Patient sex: F
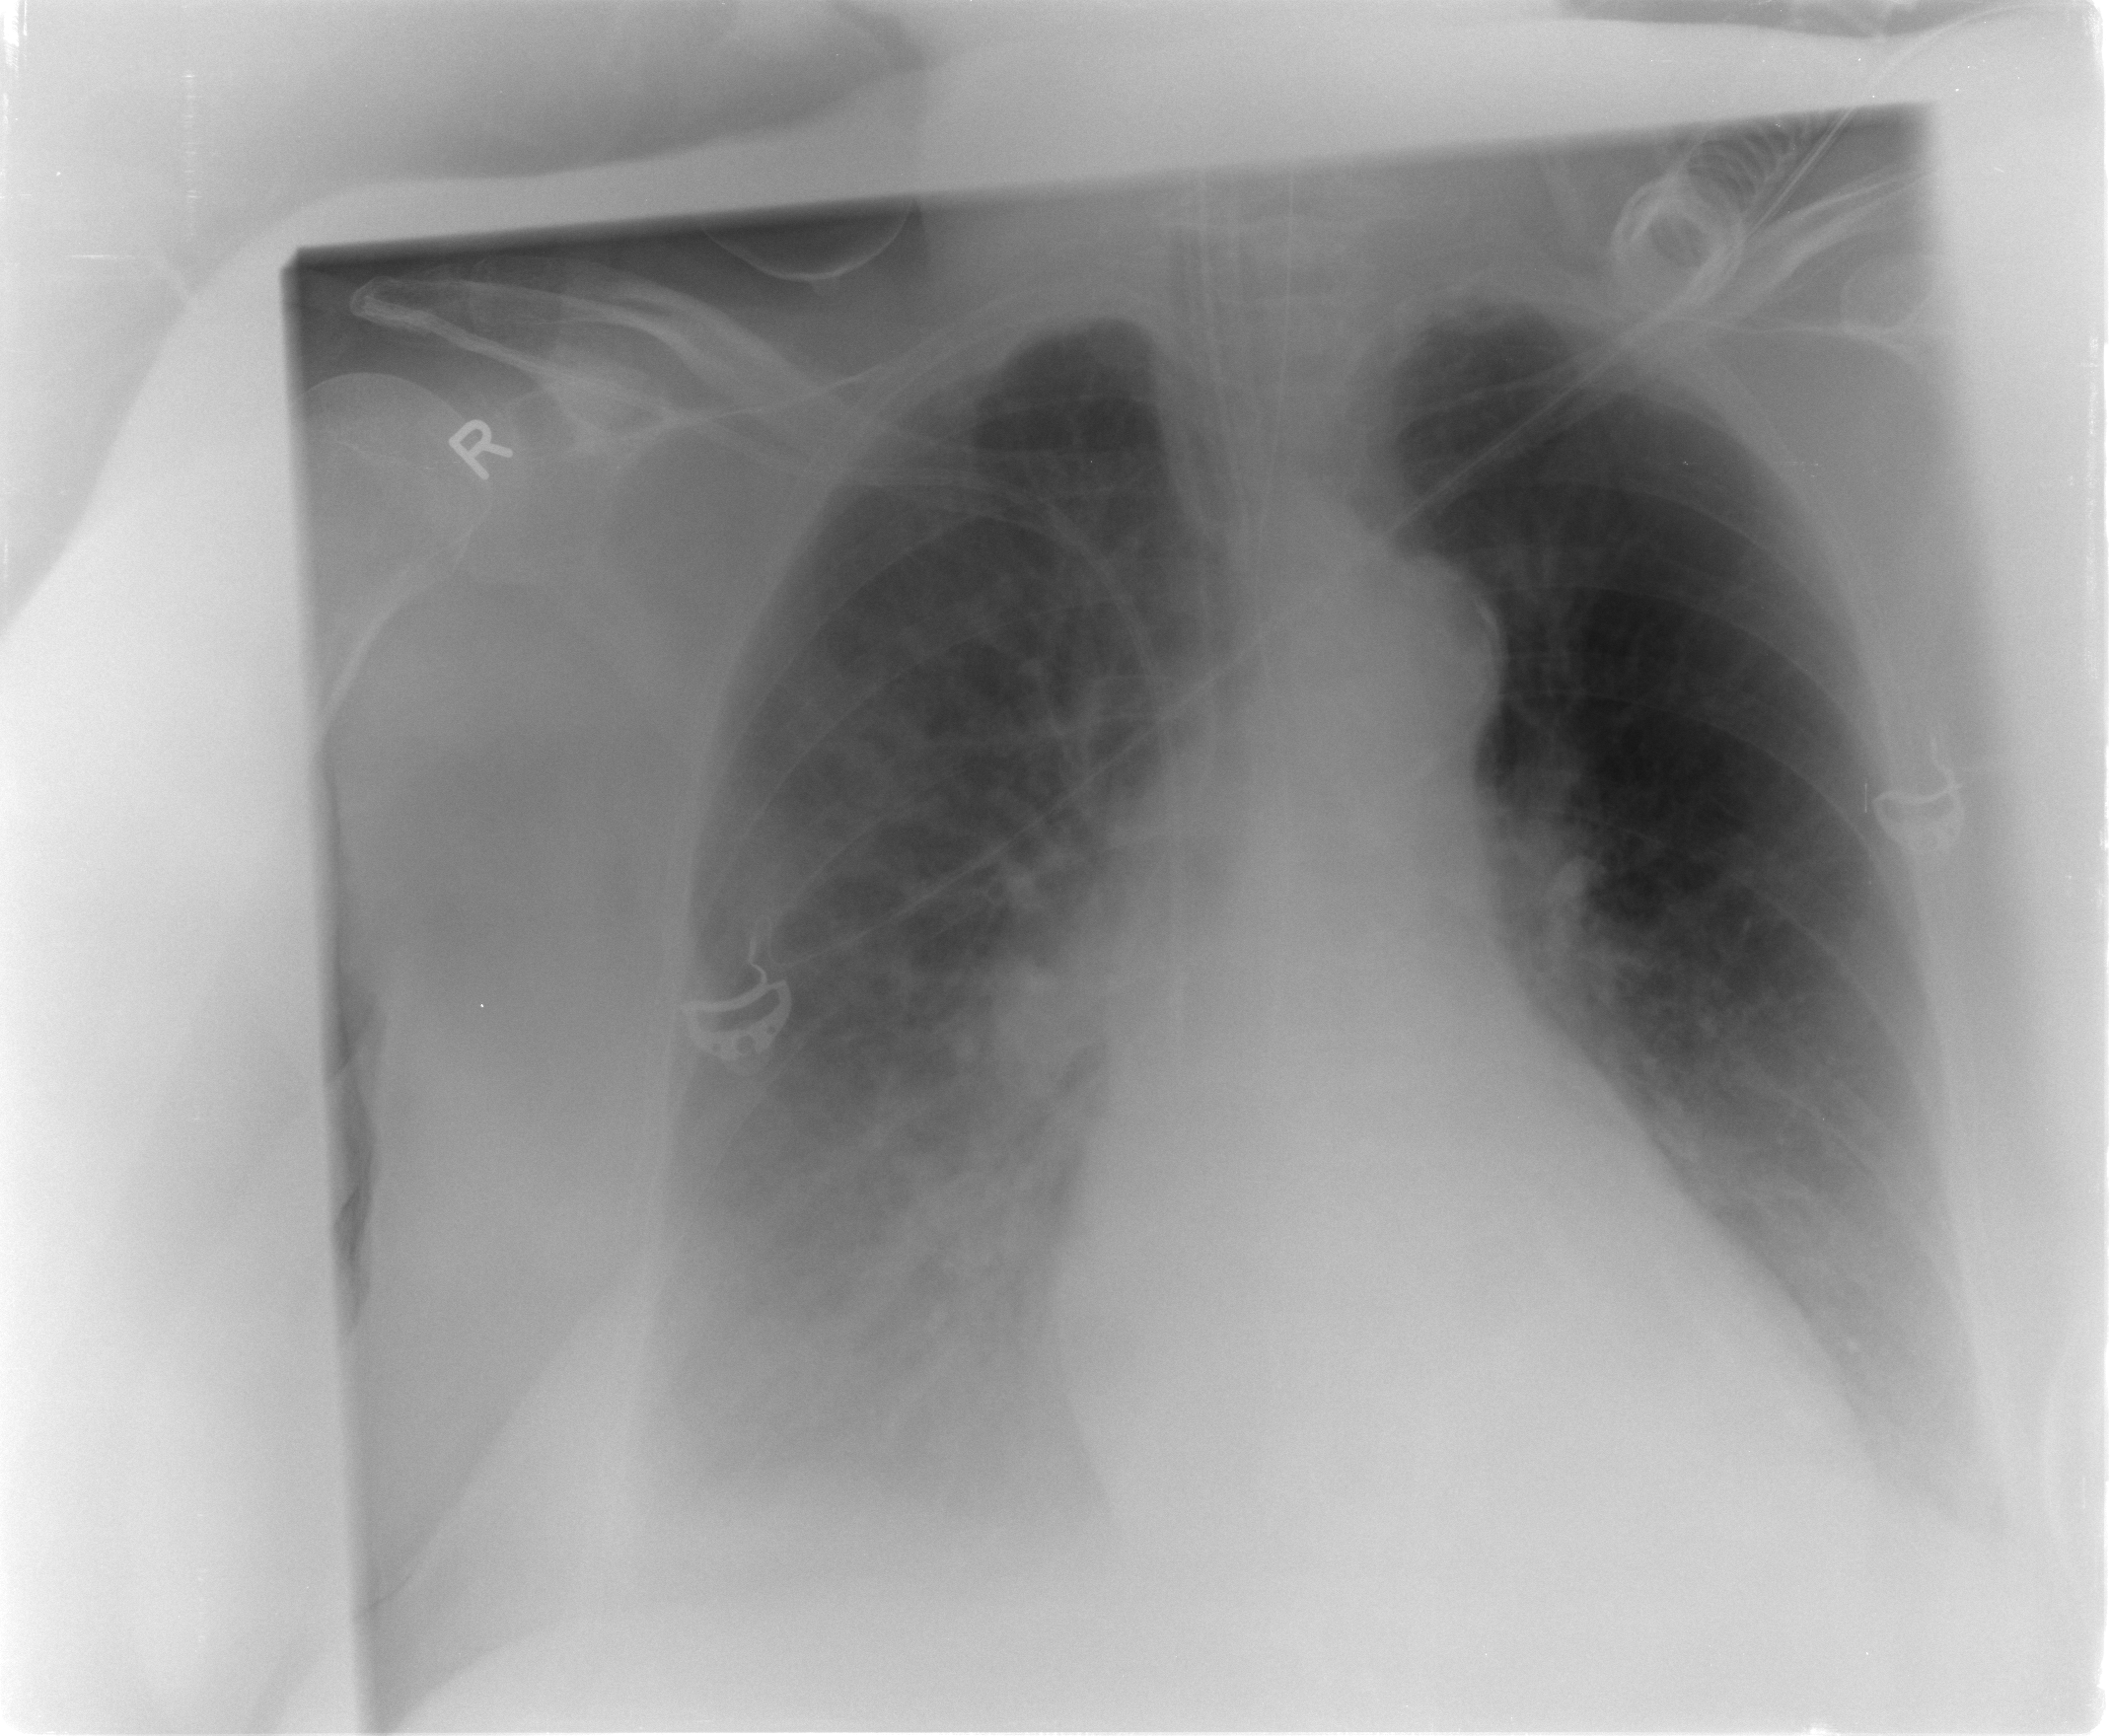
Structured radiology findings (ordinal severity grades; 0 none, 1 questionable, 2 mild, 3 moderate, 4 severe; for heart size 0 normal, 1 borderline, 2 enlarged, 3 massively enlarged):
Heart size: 0
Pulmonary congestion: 2
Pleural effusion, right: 3
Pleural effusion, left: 2
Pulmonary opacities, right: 3
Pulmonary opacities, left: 0
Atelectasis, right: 2
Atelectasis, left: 2